Question: The code below produces this outout:

If you try this code, vaadin automatically knows how to sort on CARMAKE & TOPSPEED when you click on their headers.
PASSENGER & DRIVER are not sorted on a header click.
How can I do this?
Where does the Table say "I don't know how to sort something of type PERSON so I won't add a click listener to that header"?
I was able to extend the beamItemContainer & override the sort method. I then could add buttons to the view that sort the columns. But I want to be able to click the table headers!
I had thought I could add TableHeaderClickListeners but why doesn't vaadin already do it for me when I override the beanItemContainer's sort? It already does this for CARMAKE & TOPSPEED.
'''
@Override
public void init(VaadinRequest request) {
BeanItemContainer<SportsCar> beans = new BeanItemContainer<SportsCar>(SportsCar.class);
Person tom = new Person("Tom");
Person dick = new Person("Dick");
Person harry = new Person("Harry");
beans.addBean(new SportsCar("ferrari",180.0,tom,dick));
beans.addBean(new SportsCar("Aston Martin",165.0,harry,null));
Table t = new Table();
t.setContainerDataSource(beans);
t.setSizeFull();
this.setContent(t);
}
public class SportsCar {
String carMake;
double topspeed;
Person driver;
Person Passenger;
public SportsCar(String carMake, double topspeed, Person driver, Person passenger) {
this.carMake = carMake;
this.topspeed = topspeed;
this.driver = driver;
this.Passenger = passenger;
}
/**
* Get the carMake.
*
* @return the carMake.
*/
public String getcarMake() {
return carMake;
}
/**
* Set the carMake.
*
* @param carMake
* the carMake.
*/
public void setcarMake(String carMake) {
this.carMake = carMake;
}
/**
* Get the topspeed.
*
* @return the topspeed.
*/
public double getTopspeed() {
return topspeed;
}
/**
* Set the topspeed.
*
* @param topspeed
* the topspeed.
*/
public void setTopspeed(double topspeed) {
this.topspeed = topspeed;
}
/**
* Get the driver.
*
* @return the driver.
*/
public Person getDriver() {
return driver;
}
/**
* Set the driver.
*
* @param driver
* the driver.
*/
public void setDriver(Person driver) {
this.driver = driver;
}
/**
* Get the passenger.
*
* @return the passenger.
*/
public Person getPassenger() {
return Passenger;
}
/**
* Set the passenger.
*
* @param passenger
* the passenger.
*/
public void setPassenger(Person passenger) {
Passenger = passenger;
}
}
public class Person {
String carMake;
/**
* Create a Demo.Person.
*/
public Person(String carMake) {
this.carMake = carMake;
}
/**
* Get the carMake.
*
* @return the carMake.
*/
public String getcarMake() {
return carMake;
}
/**
* Set the carMake.
*
* @param carMake
* the carMake.
*/
public void setcarMake(String carMake) {
this.carMake = carMake;
}
@Override
public String toString(){
return carMake;
}
}
'''
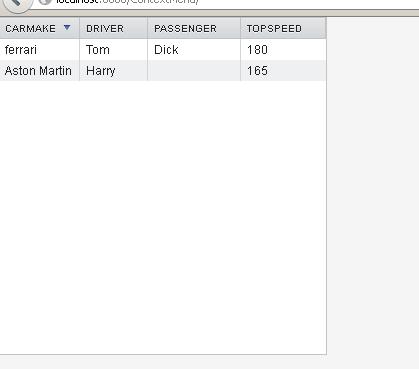
Answer: Java does not know how to compare objects per se. First you have to specify, that these objects can be compared by implementing the interface "Comparable". Then you need to override the compareTo method like so:
'''
public int compareTo(Person p) {
return getcarMake().compareTo(p.getcarMake());
}
'''
this should do the trick (I did not test it though).